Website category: sports
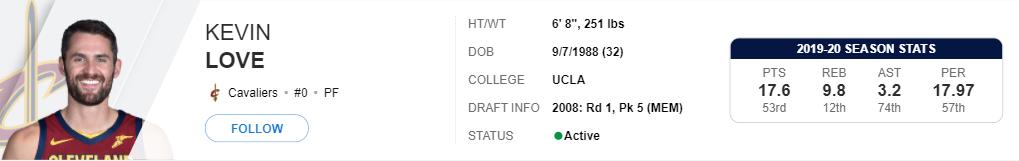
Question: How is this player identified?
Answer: Kevin Love

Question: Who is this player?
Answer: Kevin Love

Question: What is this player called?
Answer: Kevin Love

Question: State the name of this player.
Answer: Kevin Love

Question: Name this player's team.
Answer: Cavaliers

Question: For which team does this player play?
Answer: Cavaliers

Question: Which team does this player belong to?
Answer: Cavaliers

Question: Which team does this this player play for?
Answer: Cavaliers

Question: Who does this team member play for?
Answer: Cavaliers

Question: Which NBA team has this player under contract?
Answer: Cavaliers

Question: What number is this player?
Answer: #0

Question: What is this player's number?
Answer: #0

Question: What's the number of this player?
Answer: #0

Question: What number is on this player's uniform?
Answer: #0

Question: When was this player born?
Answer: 9/7/1988

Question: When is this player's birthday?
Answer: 9/7/1988

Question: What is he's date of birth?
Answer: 9/7/1988

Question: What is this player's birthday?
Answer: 9/7/1988

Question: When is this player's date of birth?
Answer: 9/7/1988

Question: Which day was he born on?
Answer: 9/7/1988

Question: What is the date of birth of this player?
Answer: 9/7/1988

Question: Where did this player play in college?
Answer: UCLA

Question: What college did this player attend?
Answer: UCLA

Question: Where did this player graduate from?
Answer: UCLA

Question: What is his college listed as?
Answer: UCLA

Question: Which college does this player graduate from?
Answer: UCLA

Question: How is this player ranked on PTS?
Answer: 17.6

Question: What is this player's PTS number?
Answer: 17.6

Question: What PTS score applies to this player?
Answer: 17.6

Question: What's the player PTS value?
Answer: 17.6

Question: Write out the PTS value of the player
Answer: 17.6

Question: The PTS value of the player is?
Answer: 17.6

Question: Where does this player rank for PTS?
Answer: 53rd

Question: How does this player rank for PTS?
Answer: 53rd

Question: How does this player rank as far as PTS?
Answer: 53rd

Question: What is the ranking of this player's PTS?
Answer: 53rd

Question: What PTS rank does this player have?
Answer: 53rd

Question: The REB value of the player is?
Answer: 9.8

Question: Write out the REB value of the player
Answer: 9.8

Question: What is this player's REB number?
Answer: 9.8

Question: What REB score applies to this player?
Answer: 9.8

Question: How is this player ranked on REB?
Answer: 9.8

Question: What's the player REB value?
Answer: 9.8

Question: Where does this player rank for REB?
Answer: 12th

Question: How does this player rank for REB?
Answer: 12th

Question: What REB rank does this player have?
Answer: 12th

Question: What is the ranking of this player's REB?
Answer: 12th

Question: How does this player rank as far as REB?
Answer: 12th

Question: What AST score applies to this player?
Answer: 3.2

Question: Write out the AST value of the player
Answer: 3.2

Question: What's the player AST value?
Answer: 3.2

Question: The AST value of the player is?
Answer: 3.2

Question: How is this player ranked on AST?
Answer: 3.2

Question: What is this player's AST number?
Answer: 3.2

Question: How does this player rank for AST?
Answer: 74th

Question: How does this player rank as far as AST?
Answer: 74th

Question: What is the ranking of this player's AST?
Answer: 74th

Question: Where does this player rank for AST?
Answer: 74th

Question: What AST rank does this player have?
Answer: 74th

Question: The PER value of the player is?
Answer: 17.97

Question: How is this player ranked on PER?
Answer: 17.97

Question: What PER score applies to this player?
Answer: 17.97

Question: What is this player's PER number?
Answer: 17.97

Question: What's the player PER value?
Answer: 17.97